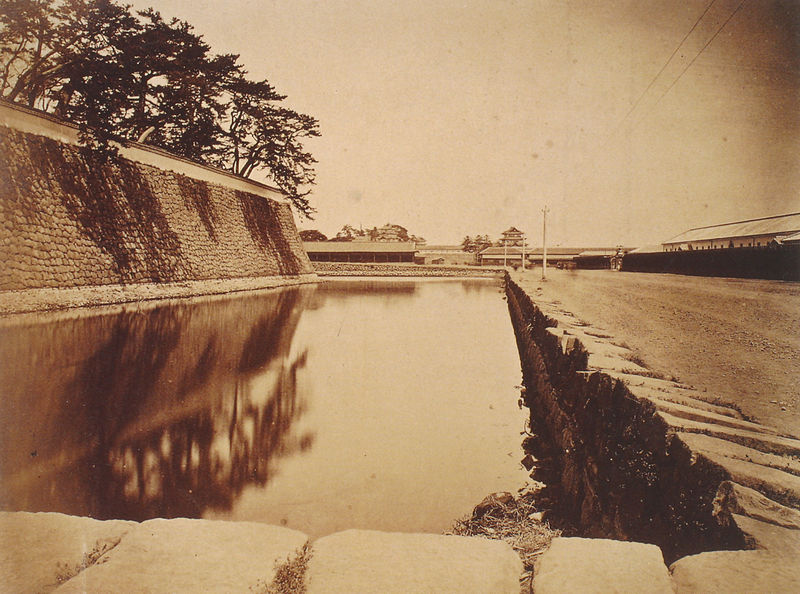
Titel: Edo Castle, Basaki Gate
Künstler: Kuichi Uchida
Institution: Matsudo, Tojo Historical Museum
Schlagwörter: himmel, wasser, bäume, stadt, dach, gebäude, gras, weg, wand, architektur, steine, häuser, kanal, japan, mast, steilhang, dächer, mauer, sepia, foto, fugen, kabel, asien, schwarzweiß, china, pagode, leitung, phähle